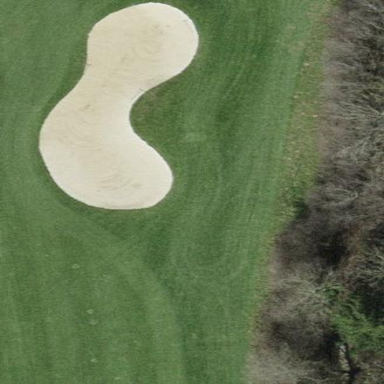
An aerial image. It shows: Golf bunker filled with sandy terrain.